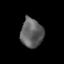
Tissue: lung
Cell type: Epithelial cells
Senescence score: 0.156
Nuclear area (px): 633
Mean DAPI intensity: 97.258